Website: macys
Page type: billing-address
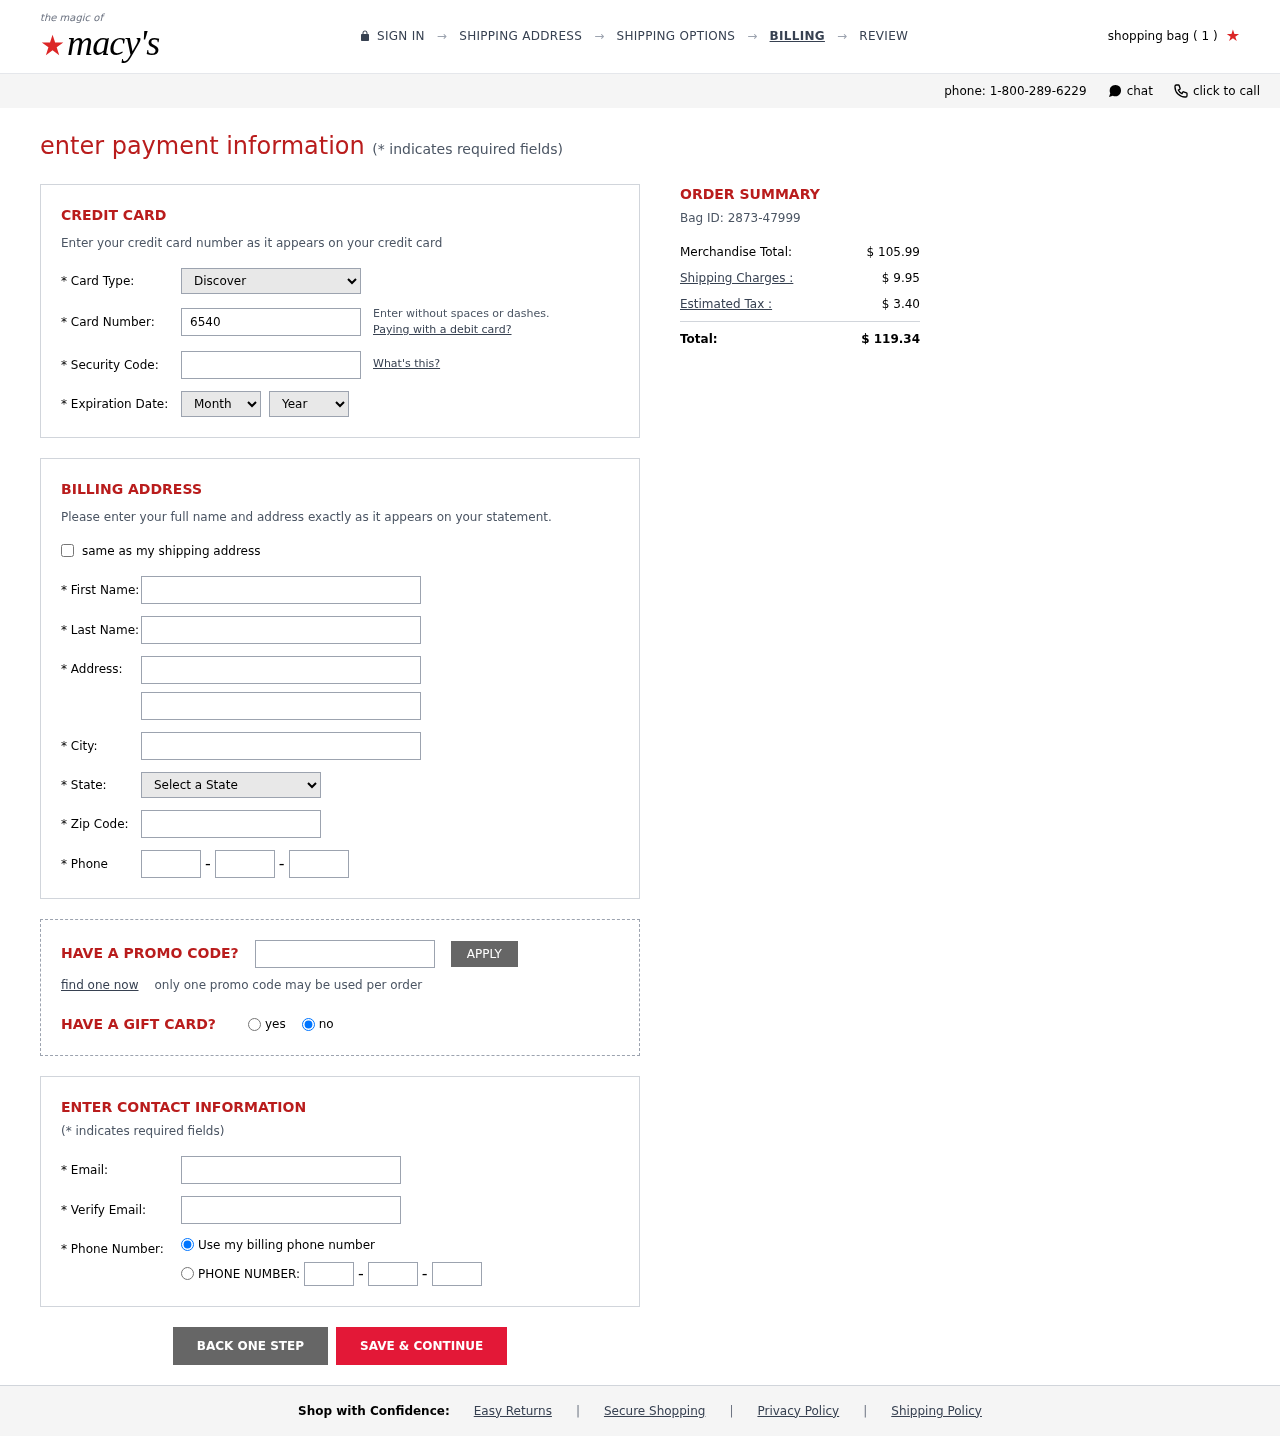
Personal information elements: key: PII_CARD_CVV
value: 987
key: PII_CARD_EXPIRY_MONTH
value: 03
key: PII_CARD_EXPIRY_YEAR
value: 27
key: PII_CARD_NUMBER
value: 6540 3084 3295 5889
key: PII_CARD_TYPE
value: Discover
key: PII_CITY
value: North Thomasmouth
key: PII_EMAIL
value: heather.harris@hotmail.com
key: PII_FIRSTNAME
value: Heather
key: PII_LASTNAME
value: Harris
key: PII_PHONE_AREA
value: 862
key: PII_PHONE_PREFIX
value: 649
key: PII_PHONE_SUFFIX
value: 0049
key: PII_POSTCODE
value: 43969
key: PII_STATE_ABBR
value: WI
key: PII_STREET
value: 5029 Stephens Lakes
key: PII_STREET2
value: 1494 Henderson Prairie Apt. 500
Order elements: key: ORDER_NUM_ITEMS
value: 1
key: ORDER_ID
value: Bag ID: 2873-47999
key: ORDER_SUBTOTAL
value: $ 105.99
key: ORDER_SHIPPING_COST
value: $ 9.95
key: ORDER_TAX
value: $ 3.40
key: ORDER_TOTAL
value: $ 119.34